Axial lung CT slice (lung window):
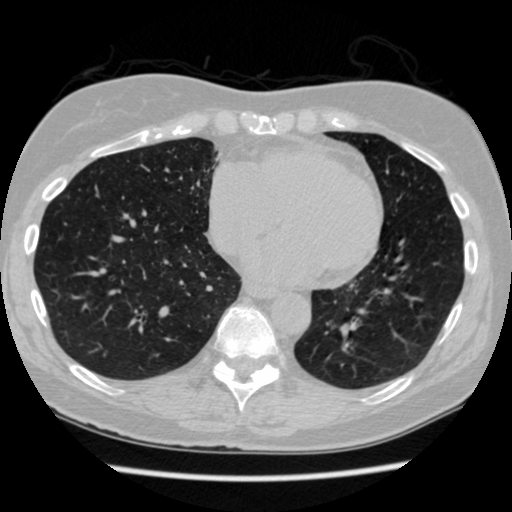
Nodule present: no